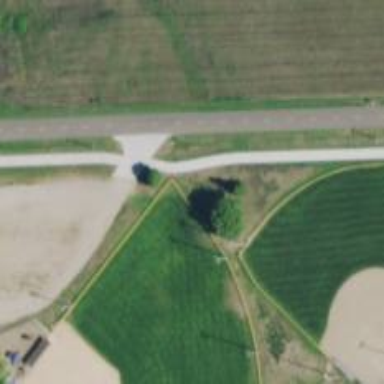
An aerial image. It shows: Path.